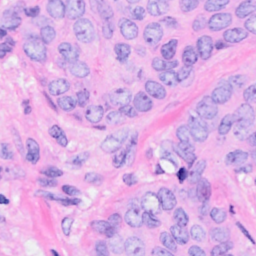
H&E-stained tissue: Breast